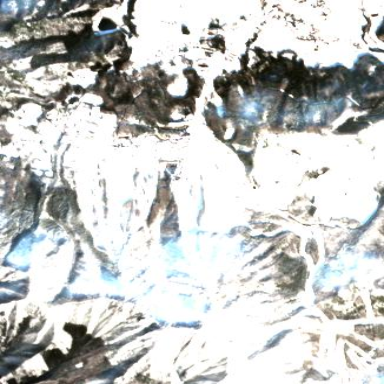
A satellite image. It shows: Area designated for winter sports.